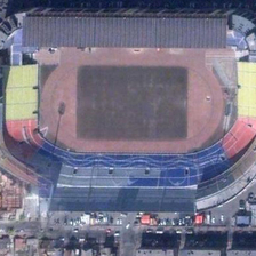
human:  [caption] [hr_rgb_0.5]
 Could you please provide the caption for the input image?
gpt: The stadium has different colors of the audience. And can accommodate tens of thousands of people.

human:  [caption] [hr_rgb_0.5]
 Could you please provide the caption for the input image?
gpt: There are different colors in the stadium, which can accommodate tens of thousands of people to watch the game.

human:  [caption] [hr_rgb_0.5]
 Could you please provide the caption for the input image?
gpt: this is a very big stadium .

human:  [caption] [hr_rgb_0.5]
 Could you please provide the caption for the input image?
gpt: in the stadium to play basketball, football, table tennis and so on .

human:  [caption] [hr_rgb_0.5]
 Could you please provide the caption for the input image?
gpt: The stadium has different colors of the audience, can accommodate tens of thousands of people watching the game.